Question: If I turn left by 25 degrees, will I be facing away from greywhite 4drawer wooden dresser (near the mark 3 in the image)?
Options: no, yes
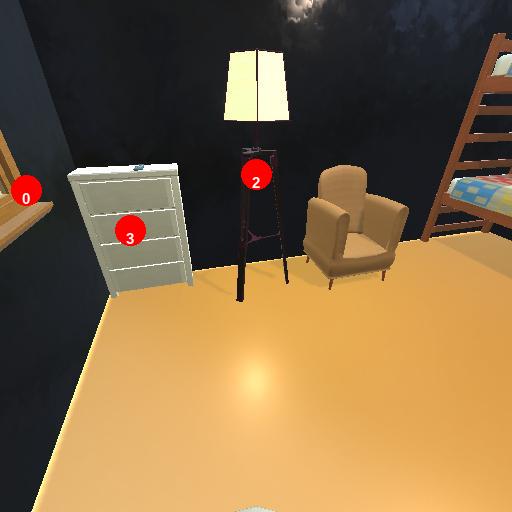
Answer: no